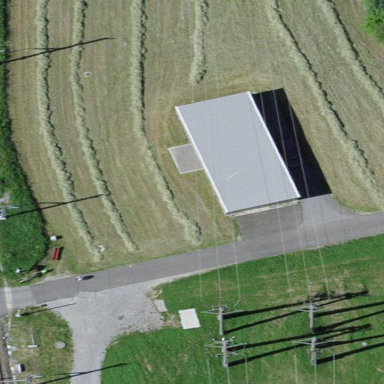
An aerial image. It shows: Service building.